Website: macys
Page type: customer-info-address
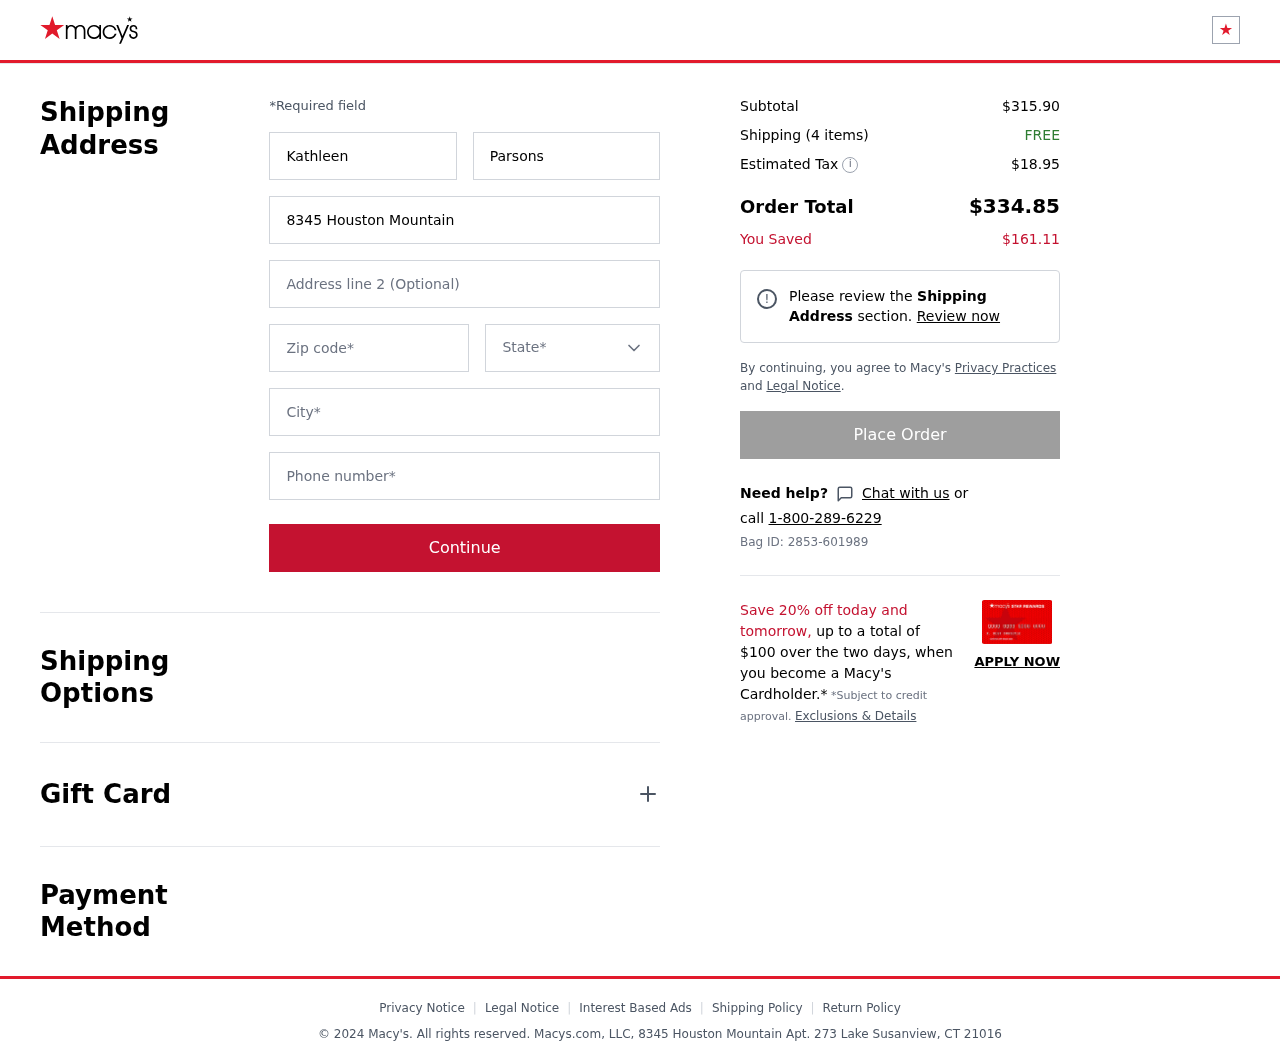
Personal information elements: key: PII_CITY
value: Lake Susanview
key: PII_FIRSTNAME
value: Kathleen
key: PII_LASTNAME
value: Parsons
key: PII_PHONE
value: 3686234948
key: PII_POSTCODE
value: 21016
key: PII_STATE
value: Connecticut
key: PII_STREET
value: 8345 Houston Mountain Apt. 273
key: PII_STREET2
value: Suite 547
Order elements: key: ORDER_SUBTOTAL
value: $315.90
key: ORDER_NUM_ITEMS
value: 4
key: ORDER_SHIPPING_COST
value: FREE
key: ORDER_TAX
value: $18.95
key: ORDER_TOTAL
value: $334.85
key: ORDER_SAVINGS
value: $161.11
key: ORDER_BAG_ID
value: Bag ID: 2853-601989